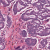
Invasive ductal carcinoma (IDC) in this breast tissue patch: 1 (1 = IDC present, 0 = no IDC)